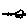
Label: car